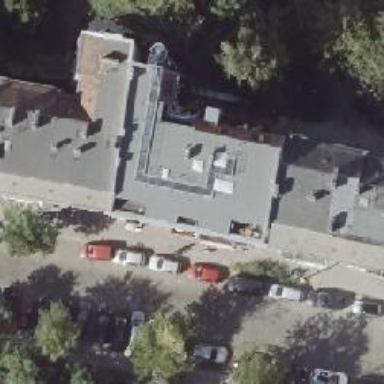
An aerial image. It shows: Kindergarten.